高二 · 度量几何学
15. 在 $\triangle A B C$ 中, $\angle A B C=90^{\circ}, A B=4, B C=3$, 点 $D$ 在线段 $A C$ 上, 若 $\angle B D C=45^{\circ}$, 则 $B D=$ \$ \qquad \$ $\cos \angle A B D=$ \$ \qquad \$
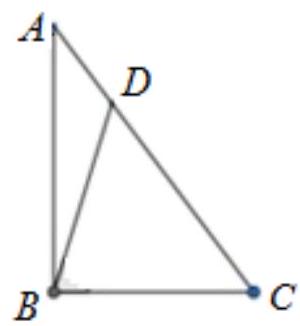
答案: $\frac{12 \sqrt{2}}{5}, \frac{7 \sqrt{2}}{10}$
解析: 如图, 在 $\triangle A B D$ 中, 由正弦定理有: $\frac{A B}{\sin \angle A D B}=\frac{B D}{\sin \angle B A C}$, 而 $A B=4, \angle A D B=\frac{3 \pi}{4}$, $A C=\sqrt{A B^{2}+B C^{2}}=5, \sin \angle B A C=\frac{B C}{A C}=\frac{3}{5}, \cos \angle B A C=\frac{A B}{A C}=\frac{4}{5}$, 所以 $B D=\frac{12 \sqrt{2}}{5}$.

$\cos \angle A B D=\cos (\angle B D C-\angle B A C)=\cos \frac{\pi}{4} \cos \angle B A C+\sin \frac{\pi}{4} \sin \angle B A C=\frac{7 \sqrt{2}}{10}$.

【名师点睛】本题主要考查解三角形问题, 即正弦定理、三角恒等变换、数形结合思想及函数方程思想.在 $\triangle A B D$ 中应用正弦定理, 建立方程, 进而得解.解答解三角形问题, 要注意充分利用图形特征.